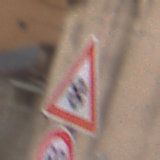
Verkehrszeichen: SchneeOderEisglaette
Zusatzzeichen unten: Geschwindigkeit80
Umgebung: Outdoor, Urban
Tageszeit: Midday
Wetter: Overcast
Licht: Natural
Jahreszeit: NotSpecified
Kontrast: LowContrast